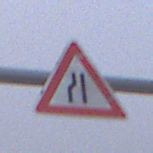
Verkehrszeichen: EinseitigVerengteFahrbahnLinks
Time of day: SunriseSunset
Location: Outdoor (Beach)
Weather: Overcast
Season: NotSpecified
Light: Natural